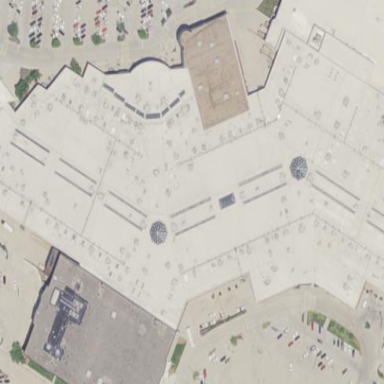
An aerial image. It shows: Mall building.